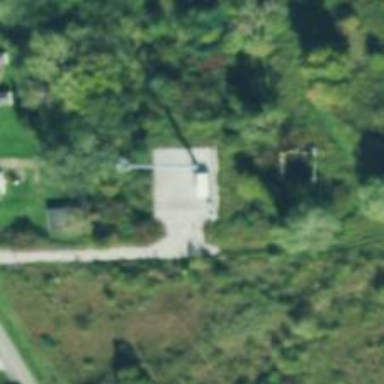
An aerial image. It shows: Man-made mast used for communication purposes.